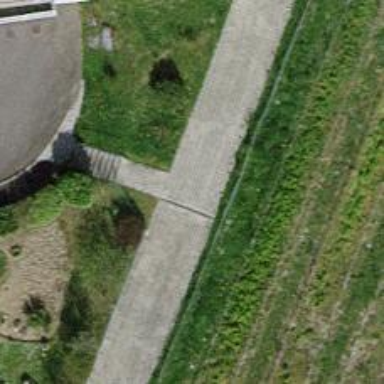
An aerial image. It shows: Footway surfaced with paving stones.